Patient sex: F
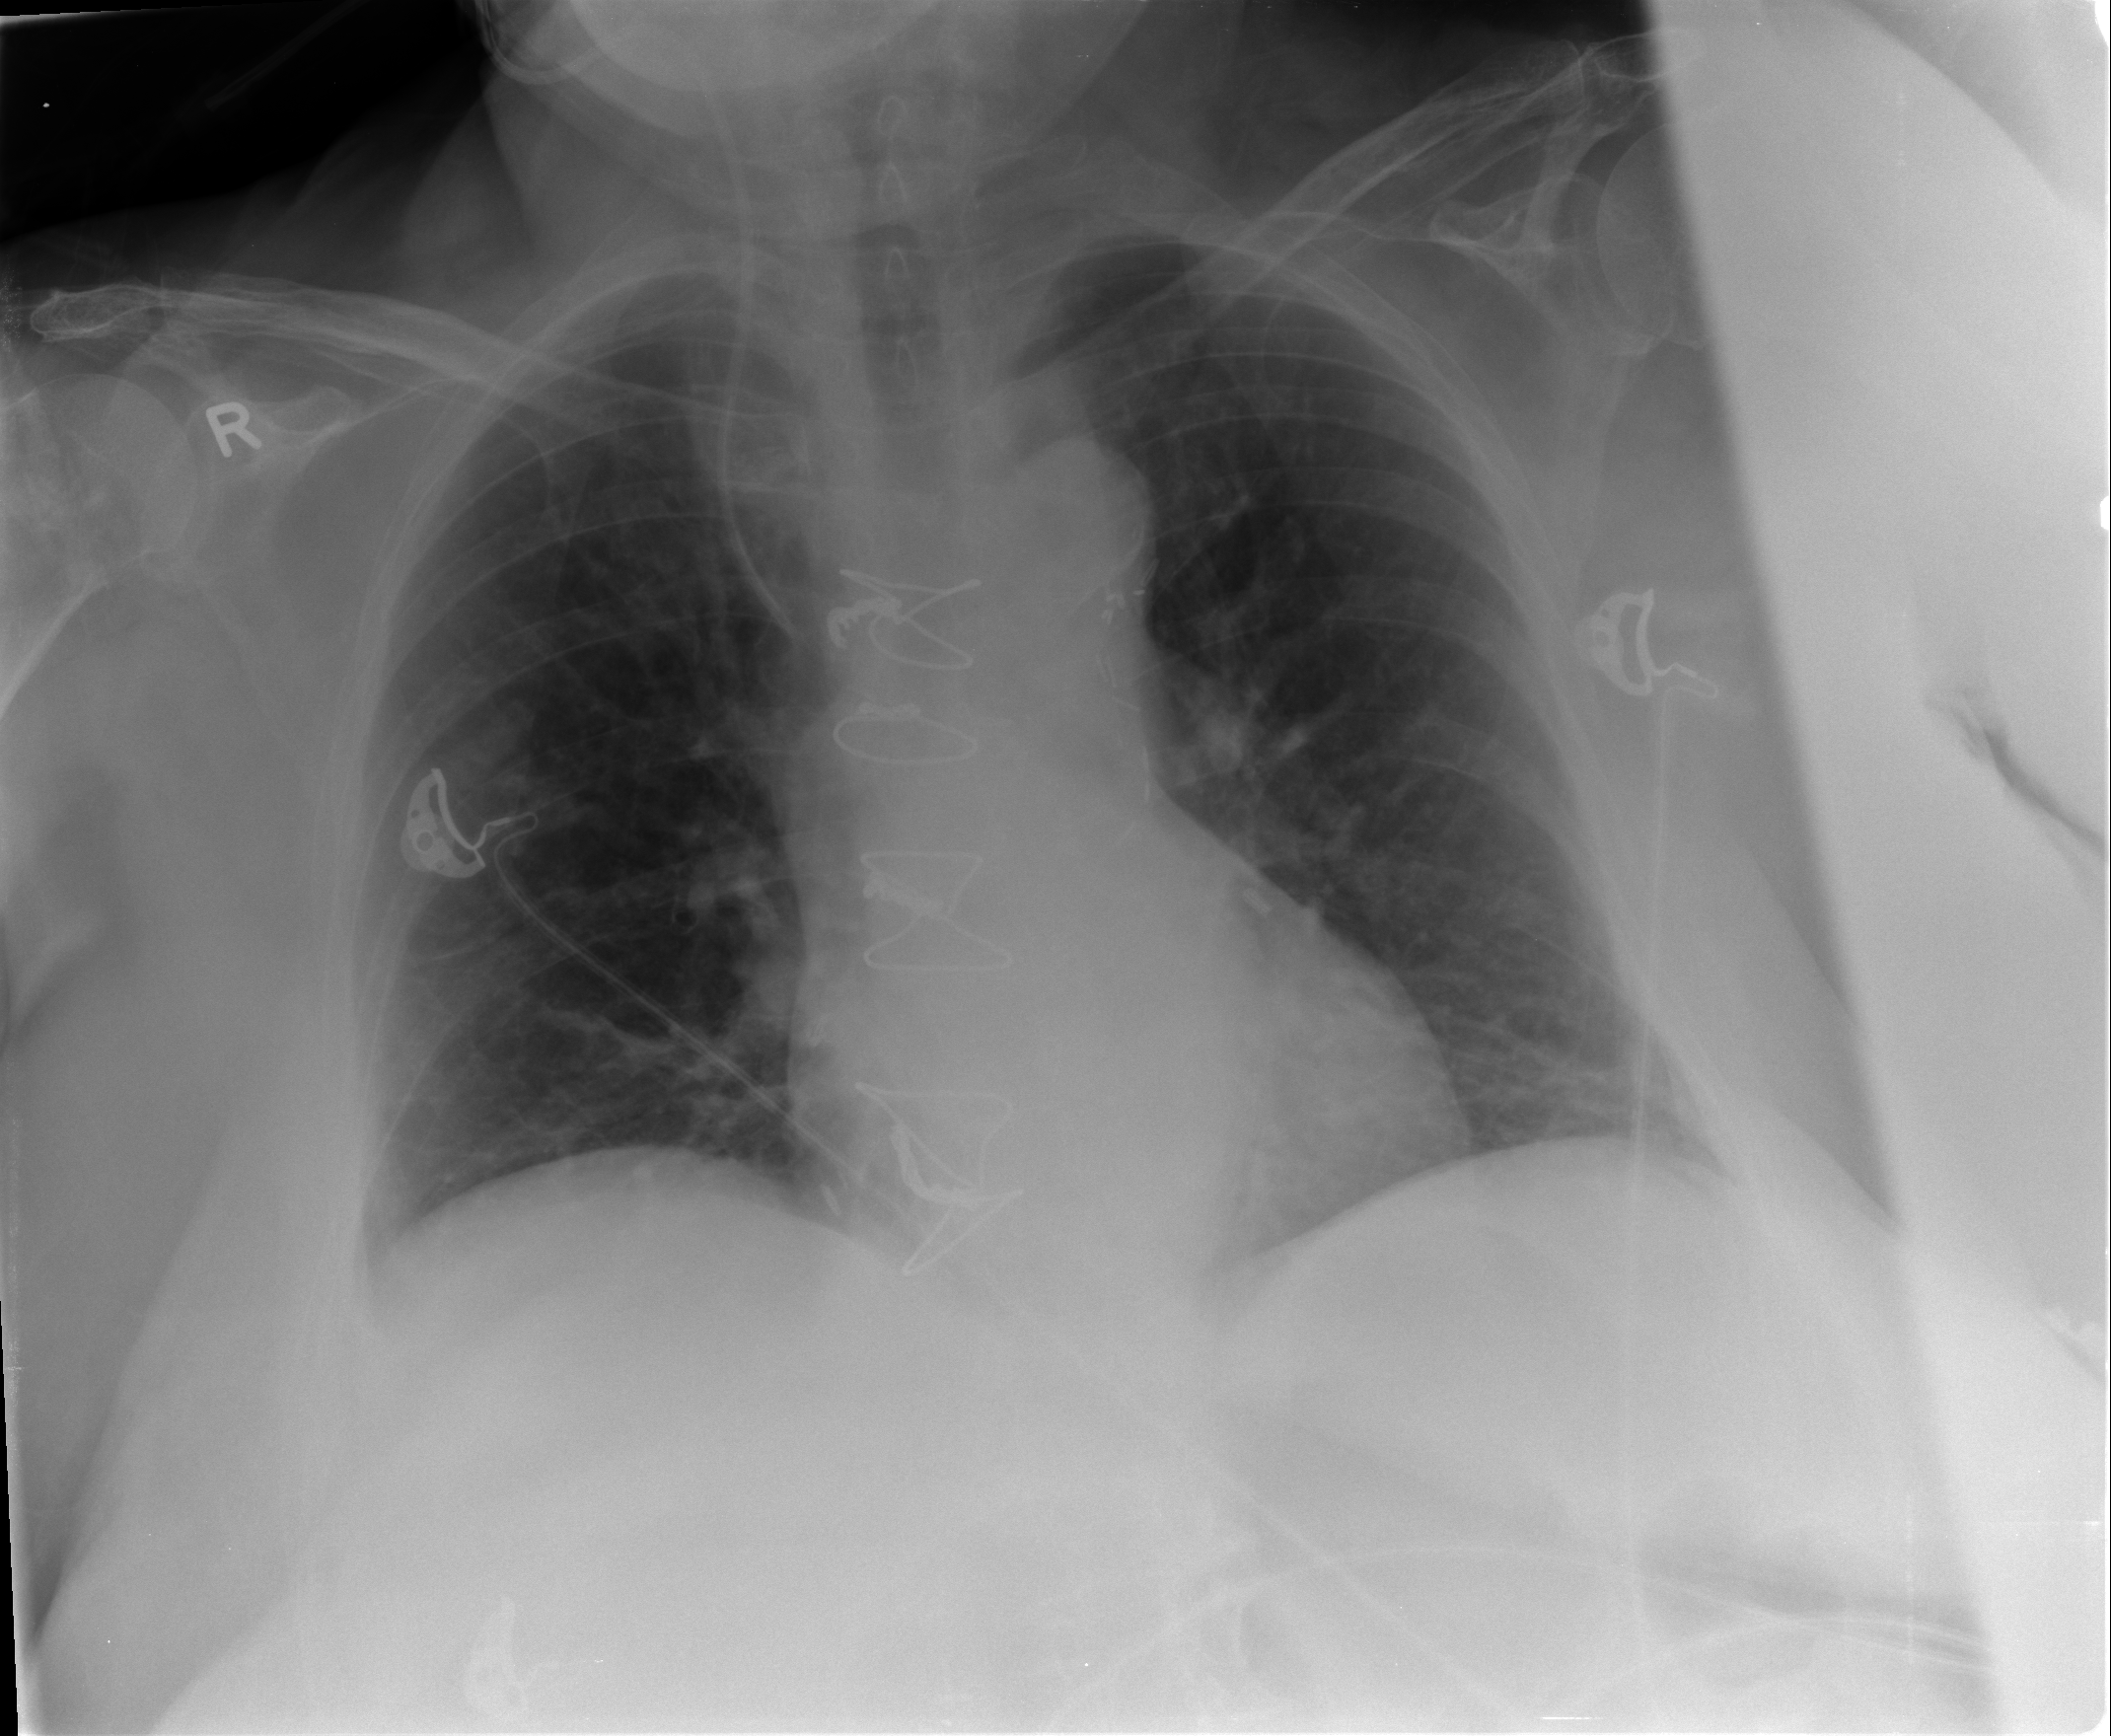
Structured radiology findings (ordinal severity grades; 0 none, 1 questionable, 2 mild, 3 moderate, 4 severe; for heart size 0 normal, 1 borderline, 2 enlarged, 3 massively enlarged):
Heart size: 0
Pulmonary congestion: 0
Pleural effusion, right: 0
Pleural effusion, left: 0
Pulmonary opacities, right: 0
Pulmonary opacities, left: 0
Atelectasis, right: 1
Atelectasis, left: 1